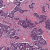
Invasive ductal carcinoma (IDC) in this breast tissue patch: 1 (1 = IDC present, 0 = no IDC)